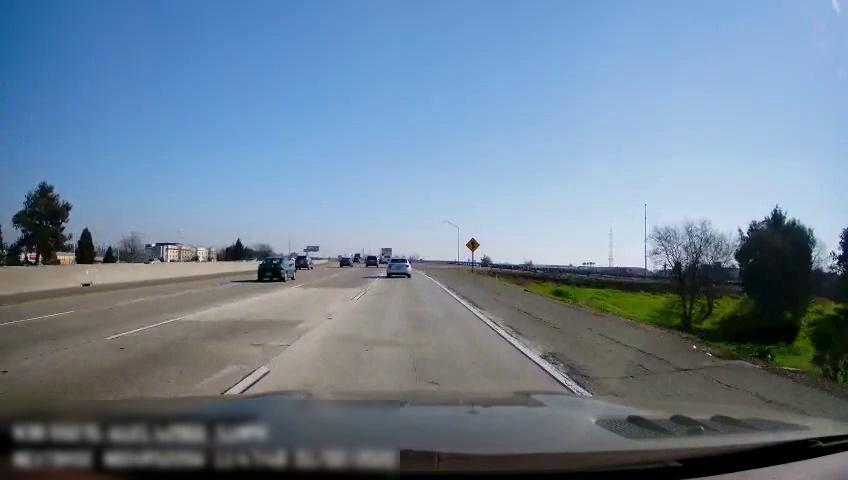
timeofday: Day
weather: Sunny
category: Drivable Space
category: Vehicles | Car
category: Vehicles | SUV
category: Vehicles | SUV
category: Vehicles | Car
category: Vehicles | SUV
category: Vehicles | Car
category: Vehicles | Truck
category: Lanes | Alternate Lane
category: Lanes | Alternate Lane
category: Lanes | Alternate Lane
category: Lanes | Current Lane
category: Traffic | Signs